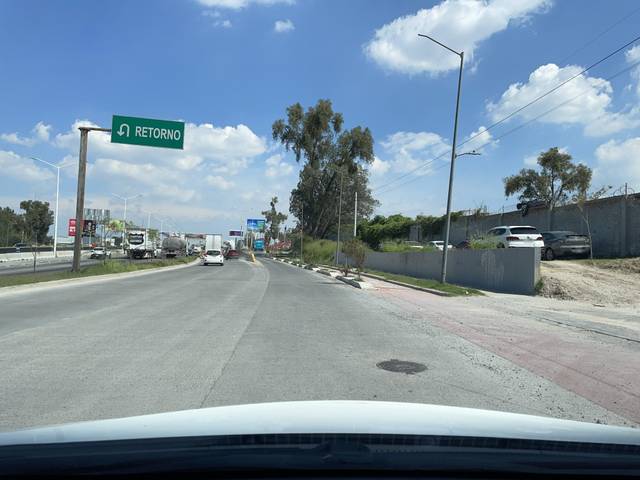
Region: Mexico
Coordinates: 20.672, -103.455